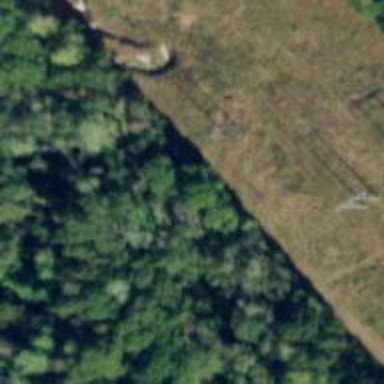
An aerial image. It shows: Power tower.